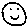
Label: smiley face